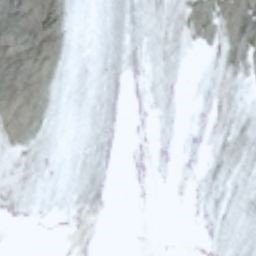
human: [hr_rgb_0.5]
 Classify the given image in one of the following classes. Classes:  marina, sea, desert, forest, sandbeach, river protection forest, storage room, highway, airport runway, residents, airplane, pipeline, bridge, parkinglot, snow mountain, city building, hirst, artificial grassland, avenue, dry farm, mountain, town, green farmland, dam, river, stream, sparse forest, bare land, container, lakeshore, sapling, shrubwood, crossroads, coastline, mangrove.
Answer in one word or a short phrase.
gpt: snow mountain